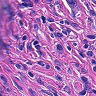
Metastatic tissue present: yes